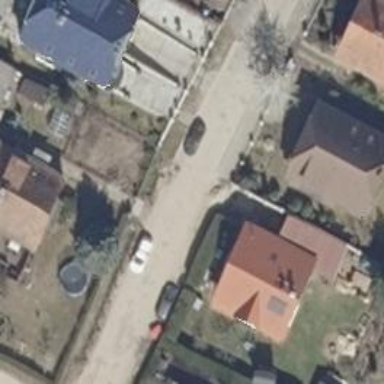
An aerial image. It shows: Gravel road in residential area.